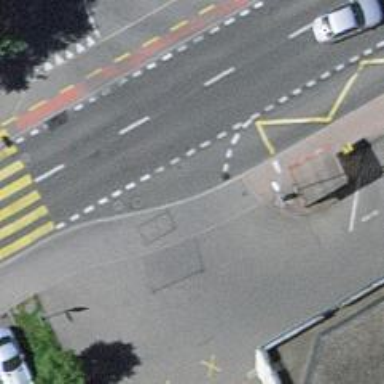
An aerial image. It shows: Unmarked road crossing.